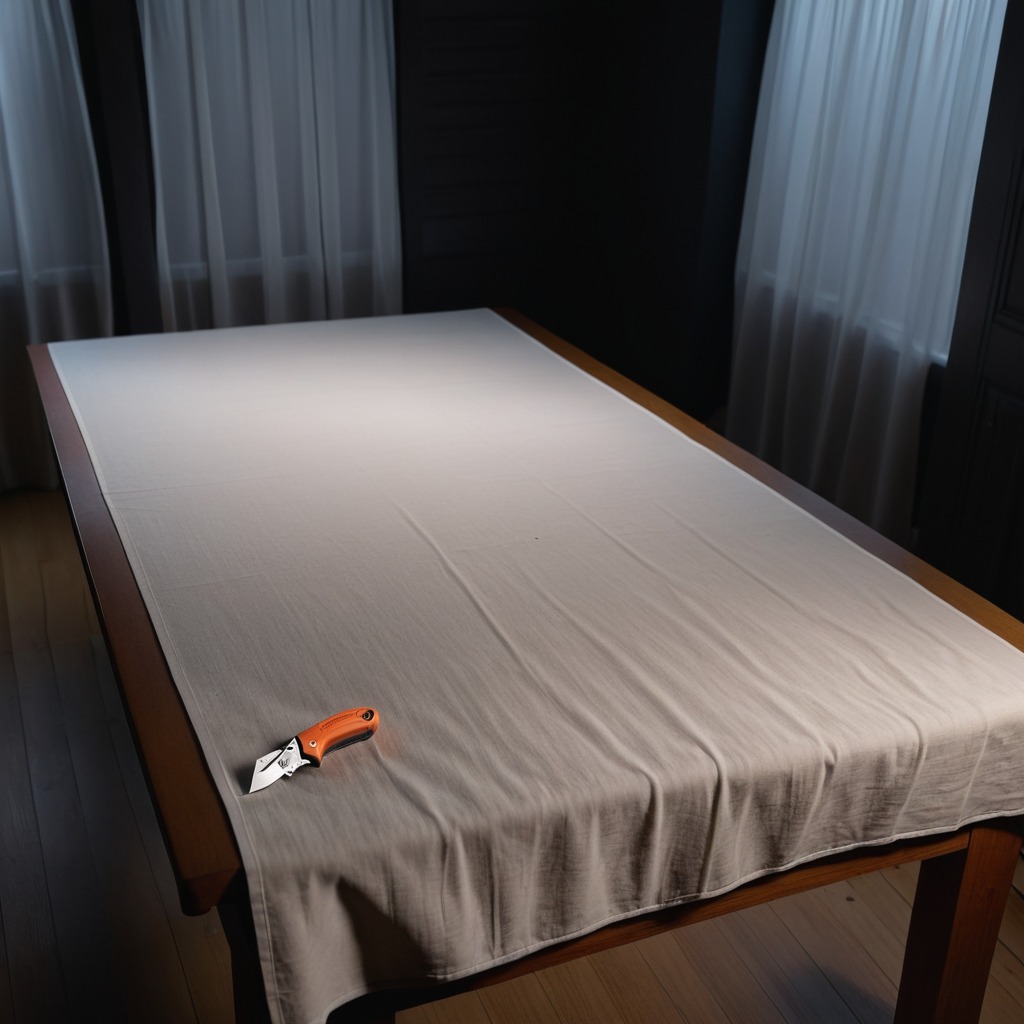
A utility knife lying on the wooden table.